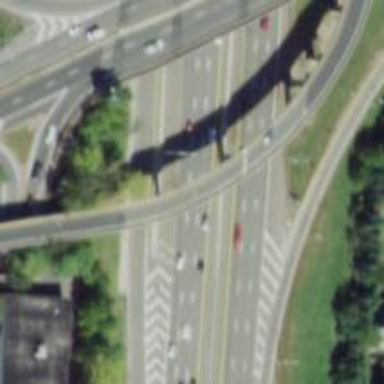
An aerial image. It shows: Urban freeway or expressway.